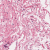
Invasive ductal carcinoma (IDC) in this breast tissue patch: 0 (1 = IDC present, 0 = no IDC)